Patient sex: M
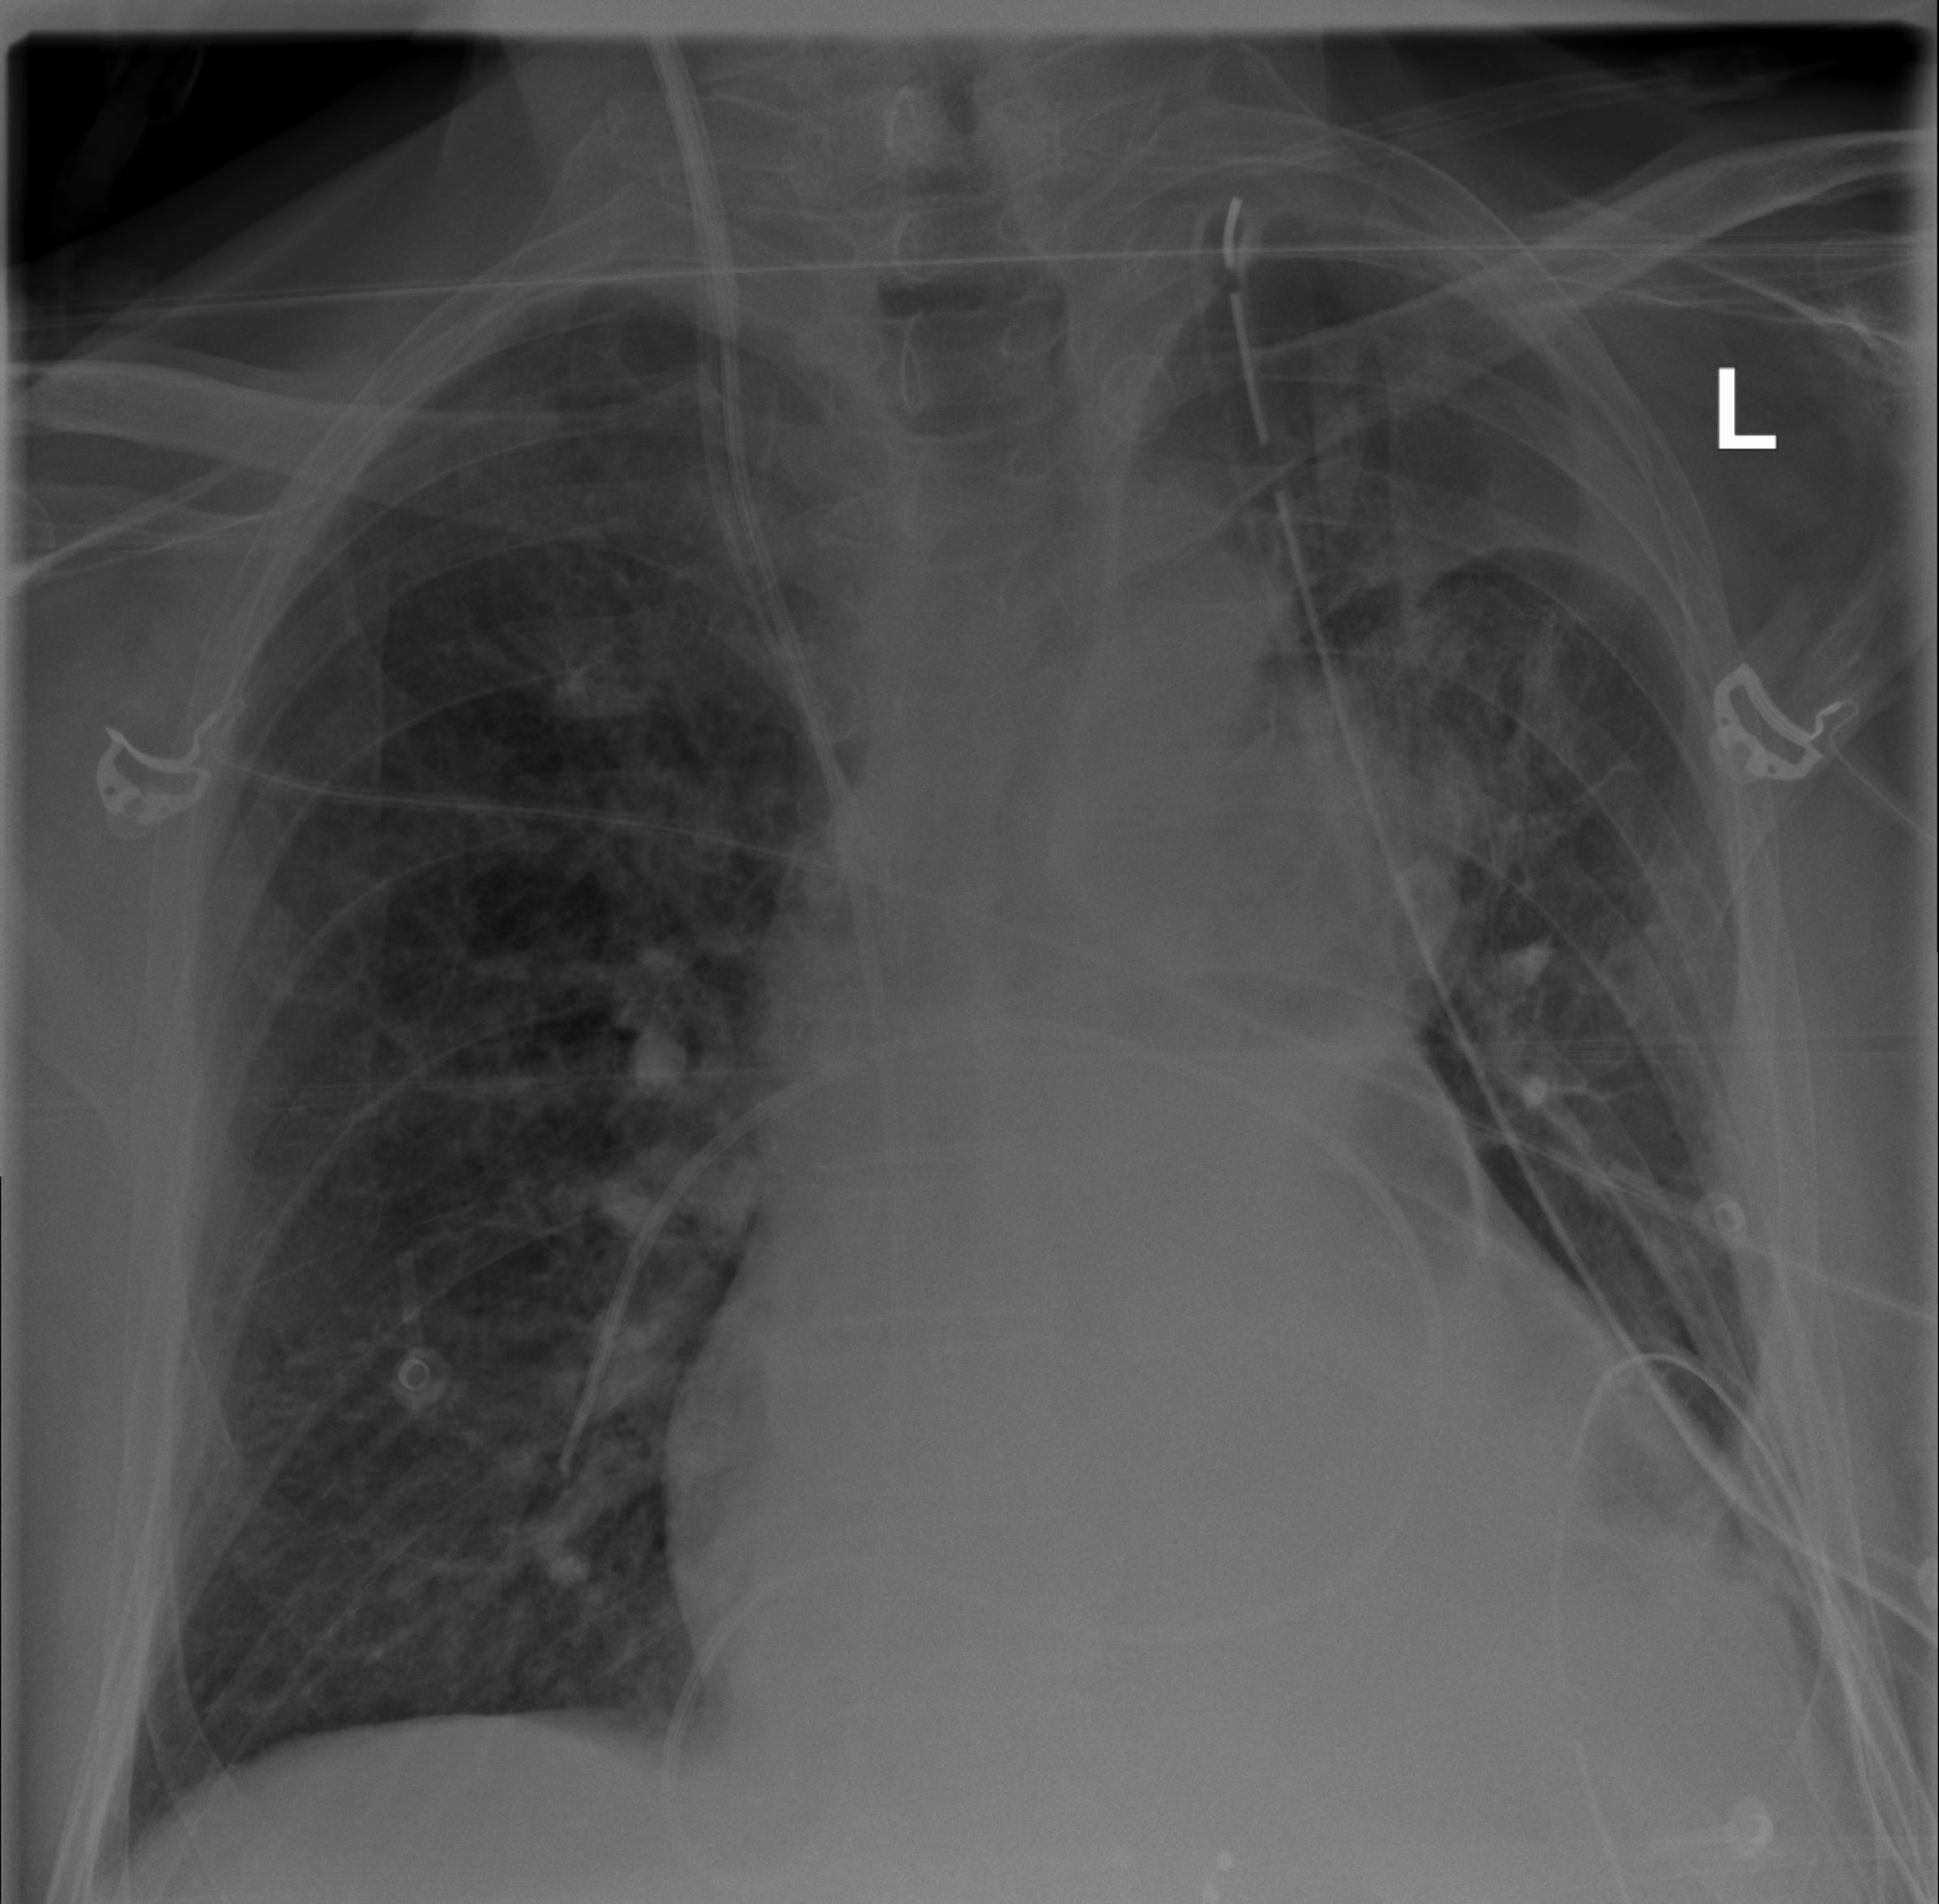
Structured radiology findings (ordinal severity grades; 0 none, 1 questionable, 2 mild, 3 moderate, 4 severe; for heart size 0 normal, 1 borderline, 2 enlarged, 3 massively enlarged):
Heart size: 1
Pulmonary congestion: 2
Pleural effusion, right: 0
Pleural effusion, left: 2
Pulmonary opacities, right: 1
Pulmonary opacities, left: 2
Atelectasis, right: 2
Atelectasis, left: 2